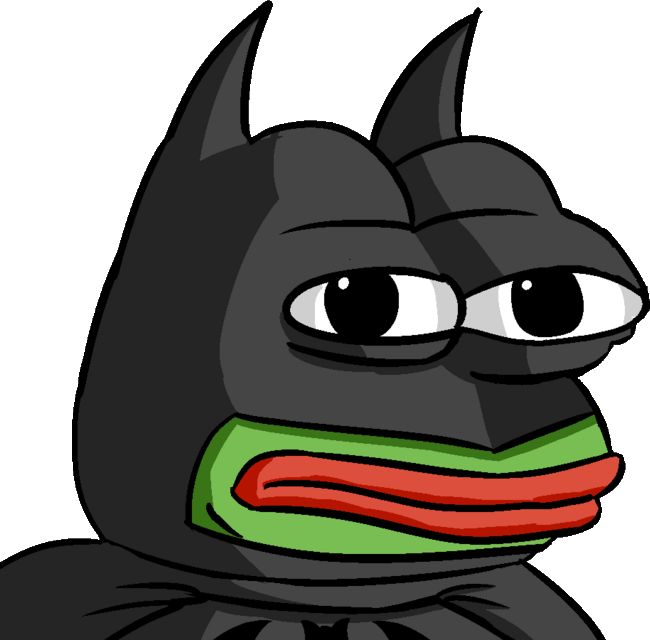
Label: 5_Pepe